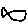
Label: fish